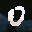
Label: 0